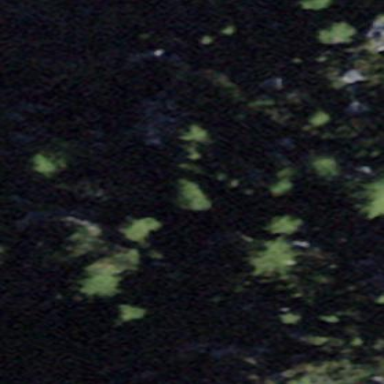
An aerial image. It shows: Forest with needle-leaved trees.